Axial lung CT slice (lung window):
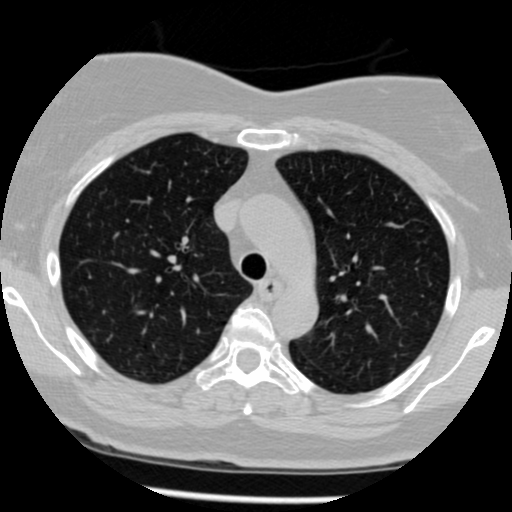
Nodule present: no